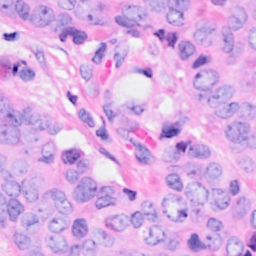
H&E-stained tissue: Breast